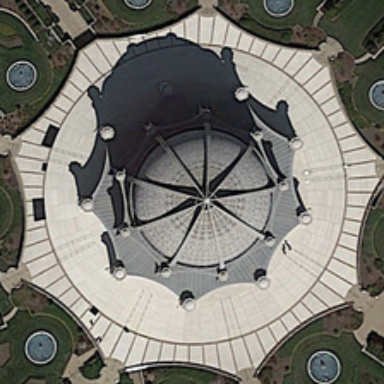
Many green plants are around a circle square with a gray building .